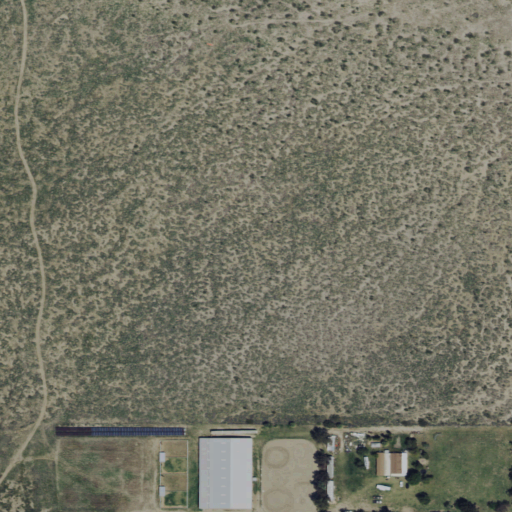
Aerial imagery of valley in California named Seven Palms Valley containing shrub, pasture, open development, low intensity development, and high intensity development